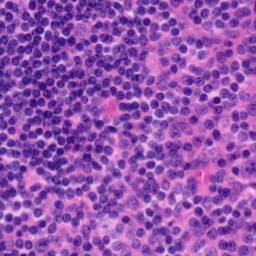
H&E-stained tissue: Tonsil